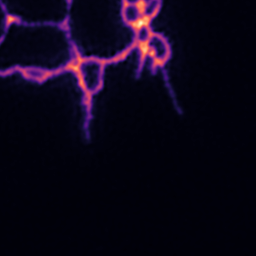
Label: Super-resolution ER image